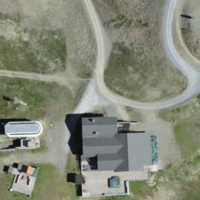
EUNIS habitat code: 31
Species observed at this site:
Corvus corax